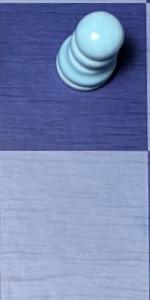
Label: Empty